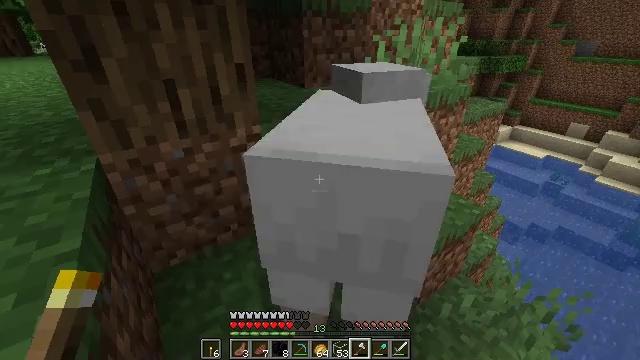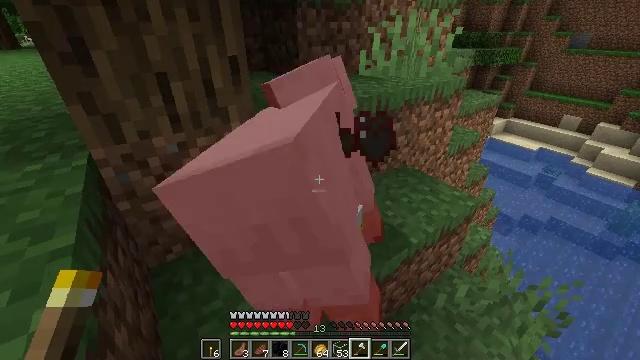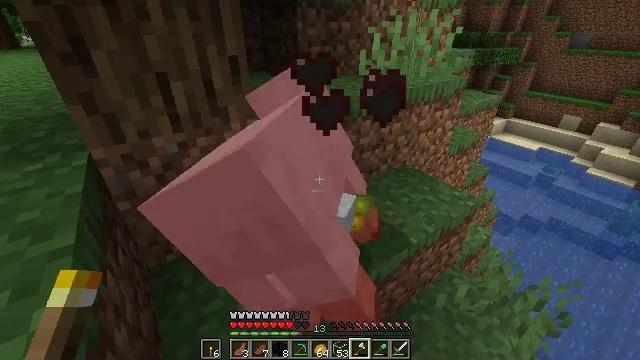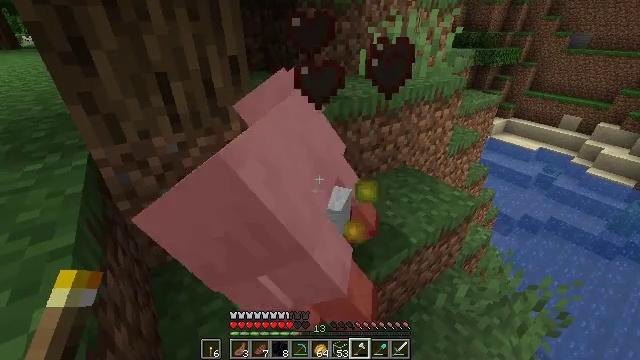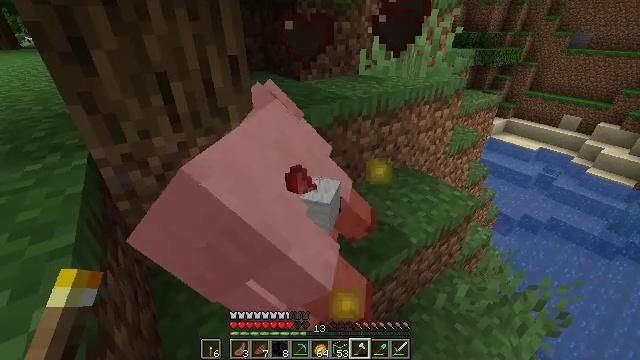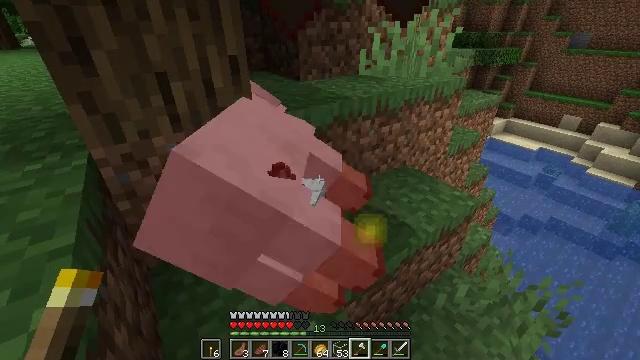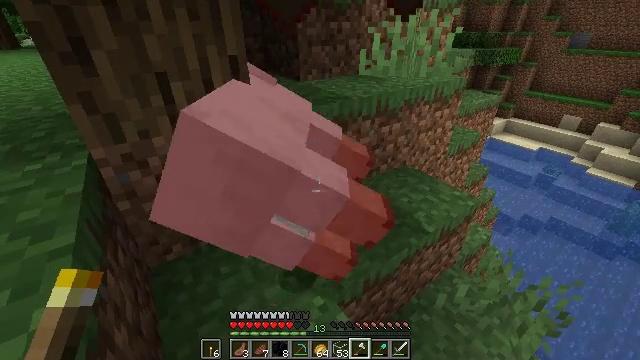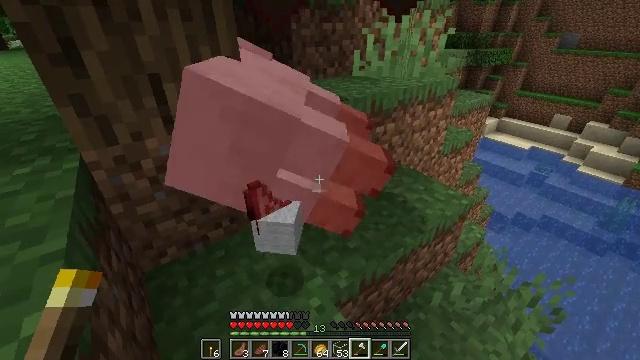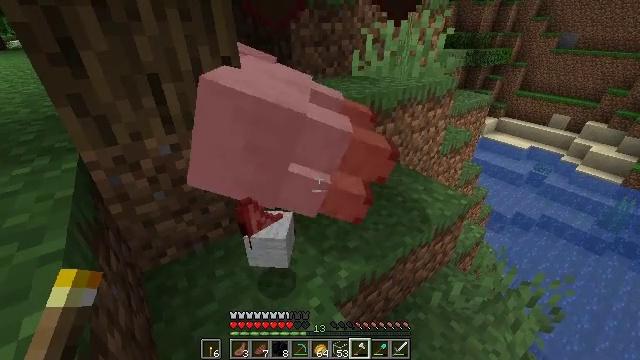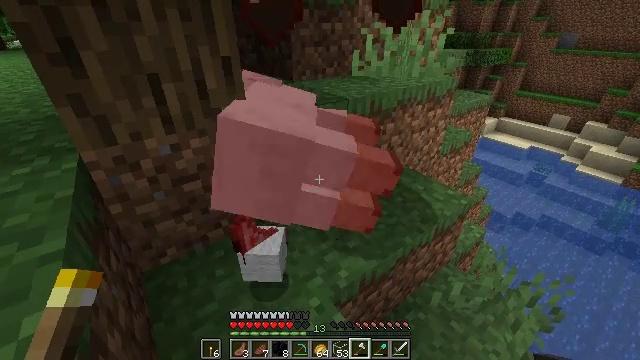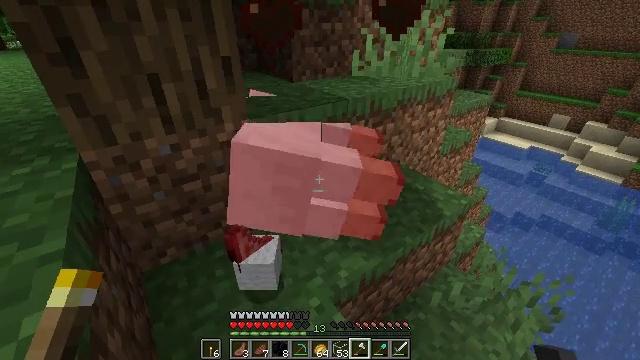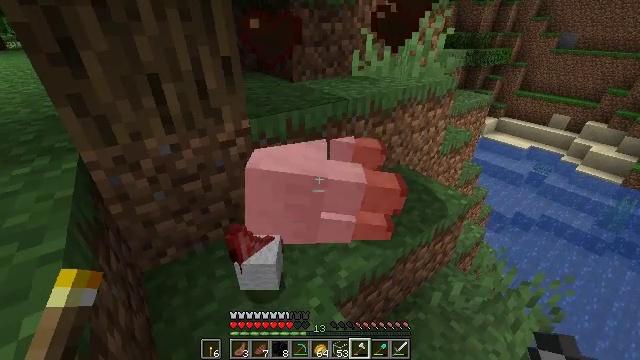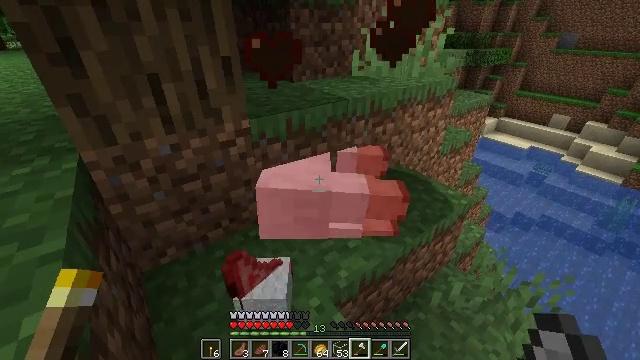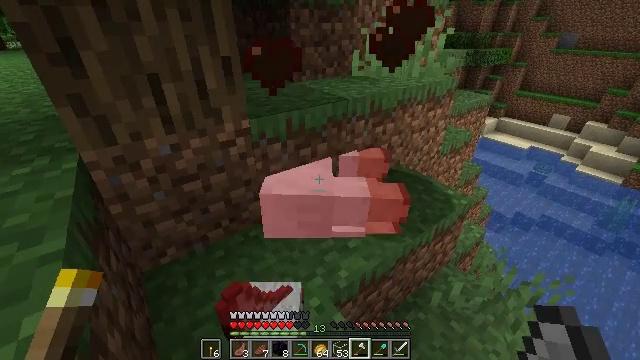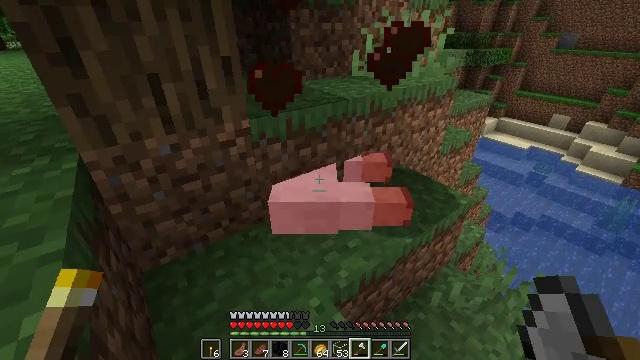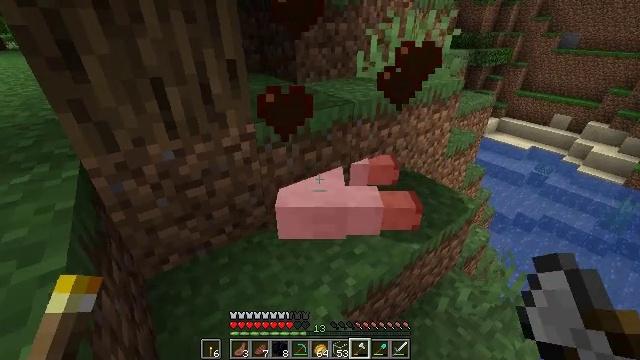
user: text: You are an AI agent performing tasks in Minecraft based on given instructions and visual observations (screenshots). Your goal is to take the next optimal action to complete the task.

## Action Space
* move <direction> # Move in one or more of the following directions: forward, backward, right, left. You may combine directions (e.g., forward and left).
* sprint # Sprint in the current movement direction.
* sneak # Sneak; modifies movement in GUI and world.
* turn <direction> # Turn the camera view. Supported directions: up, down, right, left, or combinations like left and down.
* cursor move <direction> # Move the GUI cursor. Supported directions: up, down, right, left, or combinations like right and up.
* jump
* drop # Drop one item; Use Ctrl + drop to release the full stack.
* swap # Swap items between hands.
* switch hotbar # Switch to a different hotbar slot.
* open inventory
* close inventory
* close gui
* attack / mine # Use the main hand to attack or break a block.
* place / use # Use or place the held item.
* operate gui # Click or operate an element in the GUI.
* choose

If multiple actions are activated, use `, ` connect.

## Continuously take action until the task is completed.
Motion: motion action
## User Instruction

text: Mine the sugar cane near rivers.
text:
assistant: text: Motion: turn right and down, attack / mine
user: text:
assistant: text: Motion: attack / mine
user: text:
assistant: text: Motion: attack / mine
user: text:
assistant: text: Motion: attack / mine
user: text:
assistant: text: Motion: no_op
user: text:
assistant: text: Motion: no_op
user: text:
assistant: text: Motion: turn right
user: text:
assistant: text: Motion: no_op
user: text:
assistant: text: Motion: no_op
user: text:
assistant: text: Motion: no_op
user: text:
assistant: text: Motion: no_op
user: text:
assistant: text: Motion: no_op
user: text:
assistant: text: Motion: no_op
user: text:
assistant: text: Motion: no_op
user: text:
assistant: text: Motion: move forward and move left
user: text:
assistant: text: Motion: move forward and move left
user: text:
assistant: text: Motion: move forward and move left, turn right
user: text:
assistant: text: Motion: move forward and move left, turn right
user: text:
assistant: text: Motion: move forward and move left, turn right and up
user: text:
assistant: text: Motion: turn right and up
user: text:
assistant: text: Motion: turn right and up
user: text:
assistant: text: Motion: no_op
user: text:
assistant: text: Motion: no_op
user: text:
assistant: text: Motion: no_op
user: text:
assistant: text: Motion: no_op
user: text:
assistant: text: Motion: no_op
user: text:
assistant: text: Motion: no_op
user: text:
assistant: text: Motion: no_op
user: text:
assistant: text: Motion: no_op
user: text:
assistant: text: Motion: no_op